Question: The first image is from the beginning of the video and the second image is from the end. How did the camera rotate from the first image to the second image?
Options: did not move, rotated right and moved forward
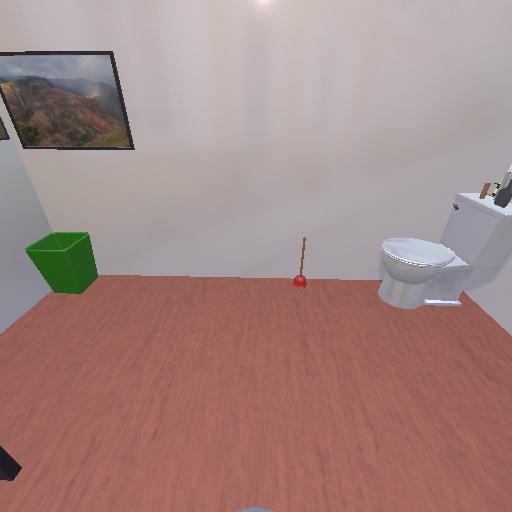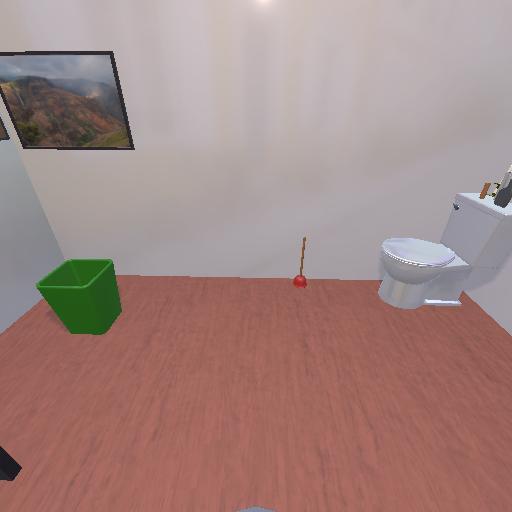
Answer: did not move